Question: I am using gem 'social-share-button' with Bootstrap 2.0 in my Ruby on Rails application but text is overlapping icons please help if anyone can resolve issue with css

Thanks in advance!
'''
(function() {
window.SocialShareButton = {
openUrl: function(url) {
window.open(url);
return false;
},
share: function(el) {
var $parent, appkey, desc, get_tumblr_extra, img, site, title, tumblr_params, url, via;
site = $(el).data('site');
appkey = $(el).data('appkey') || '';
$parent = $(el).parent();
title = encodeURIComponent($parent.data('title') || '');
img = encodeURIComponent($parent.data("img") || '');
url = encodeURIComponent($parent.data("url") || '');
via = encodeURIComponent($parent.data("via") || '');
desc = encodeURIComponent($parent.data("desc") || ' ');
if (url.length === 0) {
url = encodeURIComponent(location.href);
}
switch (site) {
case "email":
location.href = "mailto:?to=&subject=" + title + "&body=" + url;
break;
case "weibo":
SocialShareButton.openUrl("http://service.weibo.com/share/share.php?url=" + url + "&type=3&pic=" + img + "&title=" + title + "&appkey=" + appkey);
break;
case "twitter":
SocialShareButton.openUrl("https://twitter.com/intent/tweet?url=" + url + "&text=" + title + "&via=" + via);
break;
case "douban":
SocialShareButton.openUrl("http://shuo.douban.com/!service/share?href=" + url + "&name=" + title + "&image=" + img + "&sel=" + desc);
break;
case "facebook":
SocialShareButton.openUrl("http://www.facebook.com/sharer.php?u=" + url);
break;
case "qq":
SocialShareButton.openUrl("http://sns.qzone.qq.com/cgi-bin/qzshare/cgi_qzshare_onekey?url=" + url + "&title=" + title + "&pics=" + img + "&summary=" + desc + "&site=" + appkey);
break;
case "tqq":
SocialShareButton.openUrl("http://share.v.t.qq.com/index.php?c=share&a=index&url=" + url + "&title=" + title + "&pic=" + img + "&appkey=" + appkey);
break;
case "baidu":
SocialShareButton.openUrl("http://hi.baidu.com/pub/show/share?url=" + url + "&title=" + title + "&content=" + desc);
break;
case "kaixin001":
SocialShareButton.openUrl("http://www.kaixin001.com/rest/records.php?url=" + url + "&content=" + title + "&style=11&pic=" + img + "&aid=" + appkey);
break;
case "renren":
SocialShareButton.openUrl("http://widget.renren.com/dialog/share?resourceUrl=" + url + "&srcUrl=" + url + "&title=" + title + "&pic=" + img + "&description=" + desc);
break;
case "google_plus":
SocialShareButton.openUrl("https://plus.google.com/share?url=" + url);
break;
case "google_bookmark":
SocialShareButton.openUrl("https://www.google.com/bookmarks/mark?op=edit&output=popup&bkmk=" + url + "&title=" + title);
break;
case "delicious":
SocialShareButton.openUrl("http://www.delicious.com/save?url=" + url + "&title=" + title + "&jump=yes&pic=" + img);
break;
case "plurk":
SocialShareButton.openUrl("http://www.plurk.com/?status=" + title + ": " + url + "&qualifier=shares");
break;
case "pinterest":
SocialShareButton.openUrl("http://www.pinterest.com/pin/create/button/?url=" + url + "&media=" + img + "&description=" + title);
break;
case "tumblr":
get_tumblr_extra = function(param) {
var cutom_data;
cutom_data = $(el).attr("data-" + param);
if (cutom_data) {
return encodeURIComponent(cutom_data);
}
};
tumblr_params = function() {
var params, path, quote, source;
path = get_tumblr_extra('type') || 'link';
params = (function() {
switch (path) {
case 'text':
title = get_tumblr_extra('title') || title;
return "title=" + title;
case 'photo':
title = get_tumblr_extra('caption') || title;
source = get_tumblr_extra('source') || img;
return "caption=" + title + "&source=" + source;
case 'quote':
quote = get_tumblr_extra('quote') || title;
source = get_tumblr_extra('source') || '';
return "quote=" + quote + "&source=" + source;
default:
title = get_tumblr_extra('title') || title;
url = get_tumblr_extra('url') || url;
return "name=" + title + "&url=" + url;
}
})();
return "/" + path + "?" + params;
};
SocialShareButton.openUrl("http://www.tumblr.com/share" + (tumblr_params()));
}
return false;
}
};
}).call(this);
'''
'''
/*
Creating a sprite from following images:
app/assets/images/sprites/social-share-button/baidu.png (16x16)
app/assets/images/sprites/social-share-button/delicious.png (16x16)
app/assets/images/sprites/social-share-button/douban.png (16x16)
app/assets/images/sprites/social-share-button/email.png (16x16)
app/assets/images/sprites/social-share-button/facebook.png (16x16)
app/assets/images/sprites/social-share-button/flickr.png (16x16)
app/assets/images/sprites/social-share-button/google_bookmark.png (16x16)
app/assets/images/sprites/social-share-button/google_plus.png (16x16)
app/assets/images/sprites/social-share-button/kaixin001.png (16x16)
app/assets/images/sprites/social-share-button/pinterest.png (16x16)
app/assets/images/sprites/social-share-button/plurk.png (16x16)
app/assets/images/sprites/social-share-button/qq.png (16x16)
app/assets/images/sprites/social-share-button/renren.png (16x16)
app/assets/images/sprites/social-share-button/tqq.png (16x16)
app/assets/images/sprites/social-share-button/tumblr.png (16x16)
app/assets/images/sprites/social-share-button/twitter.png (16x16)
app/assets/images/sprites/social-share-button/weibo.png (16x16)
Output files:
app/assets/images/sprites/social-share-button.png
app/assets/stylesheets/social-share-button.scss
Output size:
80x64
*/
/* line 32, /home/yuva/.rvm/gems/ruby-2.0.0-p247/gems/social-share-button-0.1.8/app/assets/stylesheets/social-share-button.scss */
.social-share-button-baidu {
display: inline-block;
width: 16px;
height: 16px;
background: url("/assets/sprites/social-share-button.png") 0px 0px no-repeat;
}
/* line 33, /home/yuva/.rvm/gems/ruby-2.0.0-p247/gems/social-share-button-0.1.8/app/assets/stylesheets/social-share-button.scss */
.social-share-button-delicious {
display: inline-block;
width: 16px;
height: 16px;
background: url("/assets/sprites/social-share-button.png") -16px 0px no-repeat;
}
/* line 34, /home/yuva/.rvm/gems/ruby-2.0.0-p247/gems/social-share-button-0.1.8/app/assets/stylesheets/social-share-button.scss */
.social-share-button-douban {
display: inline-block;
width: 16px;
height: 16px;
background: url("/assets/sprites/social-share-button.png") 0px -16px no-repeat;
}
/* line 35, /home/yuva/.rvm/gems/ruby-2.0.0-p247/gems/social-share-button-0.1.8/app/assets/stylesheets/social-share-button.scss */
.social-share-button-email {
display: inline-block;
width: 16px;
height: 16px;
background: url("/assets/sprites/social-share-button.png") -16px -16px no-repeat;
}
/* line 36, /home/yuva/.rvm/gems/ruby-2.0.0-p247/gems/social-share-button-0.1.8/app/assets/stylesheets/social-share-button.scss */
.social-share-button-facebook {
display: inline-block;
width: 16px;
height: 16px;
background: url("/assets/sprites/social-share-button.png") -32px 0px no-repeat;
}
/* line 37, /home/yuva/.rvm/gems/ruby-2.0.0-p247/gems/social-share-button-0.1.8/app/assets/stylesheets/social-share-button.scss */
.social-share-button-flickr {
display: inline-block;
width: 16px;
height: 16px;
background: url("/assets/sprites/social-share-button.png") -32px -16px no-repeat;
}
/* line 38, /home/yuva/.rvm/gems/ruby-2.0.0-p247/gems/social-share-button-0.1.8/app/assets/stylesheets/social-share-button.scss */
.social-share-button-google_bookmark {
display: inline-block;
width: 16px;
height: 16px;
background: url("/assets/sprites/social-share-button.png") 0px -32px no-repeat;
}
/* line 39, /home/yuva/.rvm/gems/ruby-2.0.0-p247/gems/social-share-button-0.1.8/app/assets/stylesheets/social-share-button.scss */
.social-share-button-google_plus {
display: inline-block;
width: 16px;
height: 16px;
background: url("/assets/sprites/social-share-button.png") -16px -32px no-repeat;
}
/* line 40, /home/yuva/.rvm/gems/ruby-2.0.0-p247/gems/social-share-button-0.1.8/app/assets/stylesheets/social-share-button.scss */
.social-share-button-kaixin001 {
display: inline-block;
width: 16px;
height: 16px;
background: url("/assets/sprites/social-share-button.png") -32px -32px no-repeat;
}
/* line 41, /home/yuva/.rvm/gems/ruby-2.0.0-p247/gems/social-share-button-0.1.8/app/assets/stylesheets/social-share-button.scss */
.social-share-button-pinterest {
display: inline-block;
width: 16px;
height: 16px;
background: url("/assets/sprites/social-share-button.png") -48px 0px no-repeat;
}
/* line 42, /home/yuva/.rvm/gems/ruby-2.0.0-p247/gems/social-share-button-0.1.8/app/assets/stylesheets/social-share-button.scss */
.social-share-button-plurk {
display: inline-block;
width: 16px;
height: 16px;
background: url("/assets/sprites/social-share-button.png") -48px -16px no-repeat;
}
/* line 43, /home/yuva/.rvm/gems/ruby-2.0.0-p247/gems/social-share-button-0.1.8/app/assets/stylesheets/social-share-button.scss */
.social-share-button-qq {
display: inline-block;
width: 16px;
height: 16px;
background: url("/assets/sprites/social-share-button.png") -48px -32px no-repeat;
}
/* line 44, /home/yuva/.rvm/gems/ruby-2.0.0-p247/gems/social-share-button-0.1.8/app/assets/stylesheets/social-share-button.scss */
.social-share-button-renren {
display: inline-block;
width: 16px;
height: 16px;
background: url("/assets/sprites/social-share-button.png") 0px -48px no-repeat;
}
/* line 45, /home/yuva/.rvm/gems/ruby-2.0.0-p247/gems/social-share-button-0.1.8/app/assets/stylesheets/social-share-button.scss */
.social-share-button-tqq {
display: inline-block;
width: 16px;
height: 16px;
background: url("/assets/sprites/social-share-button.png") -16px -48px no-repeat;
}
/* line 46, /home/yuva/.rvm/gems/ruby-2.0.0-p247/gems/social-share-button-0.1.8/app/assets/stylesheets/social-share-button.scss */
.social-share-button-tumblr {
display: inline-block;
width: 16px;
height: 16px;
background: url("/assets/sprites/social-share-button.png") -32px -48px no-repeat;
}
/* line 47, /home/yuva/.rvm/gems/ruby-2.0.0-p247/gems/social-share-button-0.1.8/app/assets/stylesheets/social-share-button.scss */
.social-share-button-twitter {
display: inline-block;
width: 16px;
height: 16px;
background: url("/assets/sprites/social-share-button.png") -48px -48px no-repeat;
}
/* line 48, /home/yuva/.rvm/gems/ruby-2.0.0-p247/gems/social-share-button-0.1.8/app/assets/stylesheets/social-share-button.scss */
.social-share-button-weibo {
display: inline-block;
width: 16px;
height: 16px;
background: url("/assets/sprites/social-share-button.png") -64px 0px no-repeat;
}
@media only screen and (-webkit-device-pixel-ratio: 2) {
/* line 51, /home/yuva/.rvm/gems/ruby-2.0.0-p247/gems/social-share-button-0.1.8/app/assets/stylesheets/social-share-button.scss */
.social-share-button-baidu {
display: inline-block;
width: 16px;
height: 16px;
background: url("/assets/sprites/social-share-button@2x.png") 0px 0px no-repeat;
background-size: 80px 64px;
}
/* line 52, /home/yuva/.rvm/gems/ruby-2.0.0-p247/gems/social-share-button-0.1.8/app/assets/stylesheets/social-share-button.scss */
.social-share-button-delicious {
display: inline-block;
width: 16px;
height: 16px;
background: url("/assets/sprites/social-share-button@2x.png") -16px 0px no-repeat;
background-size: 80px 64px;
}
/* line 53, /home/yuva/.rvm/gems/ruby-2.0.0-p247/gems/social-share-button-0.1.8/app/assets/stylesheets/social-share-button.scss */
.social-share-button-douban {
display: inline-block;
width: 16px;
height: 16px;
background: url("/assets/sprites/social-share-button@2x.png") 0px -16px no-repeat;
background-size: 80px 64px;
}
/* line 54, /home/yuva/.rvm/gems/ruby-2.0.0-p247/gems/social-share-button-0.1.8/app/assets/stylesheets/social-share-button.scss */
.social-share-button-email {
display: inline-block;
width: 16px;
height: 16px;
background: url("/assets/sprites/social-share-button@2x.png") -16px -16px no-repeat;
background-size: 80px 64px;
}
/* line 55, /home/yuva/.rvm/gems/ruby-2.0.0-p247/gems/social-share-button-0.1.8/app/assets/stylesheets/social-share-button.scss */
.social-share-button-facebook {
display: inline-block;
width: 16px;
height: 16px;
background: url("/assets/sprites/social-share-button@2x.png") -32px 0px no-repeat;
background-size: 80px 64px;
}
/* line 56, /home/yuva/.rvm/gems/ruby-2.0.0-p247/gems/social-share-button-0.1.8/app/assets/stylesheets/social-share-button.scss */
.social-share-button-flickr {
display: inline-block;
width: 16px;
height: 16px;
background: url("/assets/sprites/social-share-button@2x.png") -32px -16px no-repeat;
background-size: 80px 64px;
}
/* line 57, /home/yuva/.rvm/gems/ruby-2.0.0-p247/gems/social-share-button-0.1.8/app/assets/stylesheets/social-share-button.scss */
.social-share-button-google_bookmark {
display: inline-block;
width: 16px;
height: 16px;
background: url("/assets/sprites/social-share-button@2x.png") 0px -32px no-repeat;
background-size: 80px 64px;
}
/* line 58, /home/yuva/.rvm/gems/ruby-2.0.0-p247/gems/social-share-button-0.1.8/app/assets/stylesheets/social-share-button.scss */
.social-share-button-google_plus {
display: inline-block;
width: 16px;
height: 16px;
background: url("/assets/sprites/social-share-button@2x.png") -16px -32px no-repeat;
background-size: 80px 64px;
}
/* line 59, /home/yuva/.rvm/gems/ruby-2.0.0-p247/gems/social-share-button-0.1.8/app/assets/stylesheets/social-share-button.scss */
.social-share-button-kaixin001 {
display: inline-block;
width: 16px;
height: 16px;
background: url("/assets/sprites/social-share-button@2x.png") -32px -32px no-repeat;
background-size: 80px 64px;
}
/* line 60, /home/yuva/.rvm/gems/ruby-2.0.0-p247/gems/social-share-button-0.1.8/app/assets/stylesheets/social-share-button.scss */
.social-share-button-pinterest {
display: inline-block;
width: 16px;
height: 16px;
background: url("/assets/sprites/social-share-button@2x.png") -48px 0px no-repeat;
background-size: 80px 64px;
}
/* line 61, /home/yuva/.rvm/gems/ruby-2.0.0-p247/gems/social-share-button-0.1.8/app/assets/stylesheets/social-share-button.scss */
.social-share-button-plurk {
display: inline-block;
width: 16px;
height: 16px;
background: url("/assets/sprites/social-share-button@2x.png") -48px -16px no-repeat;
background-size: 80px 64px;
}
/* line 62, /home/yuva/.rvm/gems/ruby-2.0.0-p247/gems/social-share-button-0.1.8/app/assets/stylesheets/social-share-button.scss */
.social-share-button-qq {
display: inline-block;
width: 16px;
height: 16px;
background: url("/assets/sprites/social-share-button@2x.png") -48px -32px no-repeat;
background-size: 80px 64px;
}
/* line 63, /home/yuva/.rvm/gems/ruby-2.0.0-p247/gems/social-share-button-0.1.8/app/assets/stylesheets/social-share-button.scss */
.social-share-button-renren {
display: inline-block;
width: 16px;
height: 16px;
background: url("/assets/sprites/social-share-button@2x.png") 0px -48px no-repeat;
background-size: 80px 64px;
}
/* line 64, /home/yuva/.rvm/gems/ruby-2.0.0-p247/gems/social-share-button-0.1.8/app/assets/stylesheets/social-share-button.scss */
.social-share-button-tqq {
display: inline-block;
width: 16px;
height: 16px;
background: url("/assets/sprites/social-share-button@2x.png") -16px -48px no-repeat;
background-size: 80px 64px;
}
/* line 65, /home/yuva/.rvm/gems/ruby-2.0.0-p247/gems/social-share-button-0.1.8/app/assets/stylesheets/social-share-button.scss */
.social-share-button-tumblr {
display: inline-block;
width: 16px;
height: 16px;
background: url("/assets/sprites/social-share-button@2x.png") -32px -48px no-repeat;
background-size: 80px 64px;
}
/* line 66, /home/yuva/.rvm/gems/ruby-2.0.0-p247/gems/social-share-button-0.1.8/app/assets/stylesheets/social-share-button.scss */
.social-share-button-twitter {
display: inline-block;
width: 16px;
height: 16px;
background: url("/assets/sprites/social-share-button@2x.png") -48px -48px no-repeat;
background-size: 80px 64px;
}
/* line 67, /home/yuva/.rvm/gems/ruby-2.0.0-p247/gems/social-share-button-0.1.8/app/assets/stylesheets/social-share-button.scss */
.social-share-button-weibo {
display: inline-block;
width: 16px;
height: 16px;
background: url("/assets/sprites/social-share-button@2x.png") -64px 0px no-repeat;
background-size: 80px 64px;
}
}
'''
'''
<p>Below is the div in which I was getting issue all css and js are taken from gem source files The images cant be shown as I can't add gem images to this fiddle
</p>
<div class='social-share-button' data-title='26 jul y blog' data-img='' data-url='http://localhost:3000/blog/26 jul y blog' data-desc=''>
<a class="social-share-button-twitter" data-site="twitter" href="#" onclick="return SocialShareButton.share(this);" rel="nofollow " title="<span class=" translation_missing " title="translation missing: cn.social_share_button.share_to
">Share To</span>"></a>
<a class="social-share-button-facebook" data-site="facebook" href="#" onclick="return SocialShareButton.share(this);" rel="nofollow " title="<span class=" translation_missing " title="translation missing: cn.social_share_button.share_to
">Share To</span>"></a>
<a class="social-share-button-google_plus" data-site="google_plus" href="#" onclick="return SocialShareButton.share(this);" rel="nofollow " title="<span class=" translation_missing " title="translation missing: cn.social_share_button.share_to
">Share To</span>"></a>
<a class="social-share-button-weibo" data-site="weibo" href="#" onclick="return SocialShareButton.share(this);" rel="nofollow " title="<span class=" translation_missing " title="translation missing: cn.social_share_button.share_to ">Share To</span>"></a>
<a class="social-share-button-douban" data-site="douban" href="#" onclick="return SocialShareButton.share(this);" rel="nofollow " title="<span class=" translation_missing " title="translation missing: cn.social_share_button.share_to ">Share To</span>"></a>
<a class="social-share-button-tqq" data-site="tqq" href="#" onclick="return SocialShareButton.share(this);" rel="nofollow " title="<span class=" translation_missing " title="translation missing: cn.social_share_button.share_to ">Share To</span>"></a>
<a class="social-share-button-renren" data-site="renren" href="#" onclick="return SocialShareButton.share(this);" rel="nofollow " title="<span class=" translation_missing " title="translation missing: cn.social_share_button.share_to ">Share To</span>"></a>
<a class="social-share-button-baidu" data-site="baidu" href="#" onclick="return SocialShareButton.share(this);" rel="nofollow " title="<span class=" translation_missing " title="translation missing: cn.social_share_button.share_to ">Share To</span>"></a>
<a class="social-share-button-huaban" data-site="huaban" href="#" onclick="return SocialShareButton.share(this);" rel="nofollow " title="<span class=" translation_missing " title="translation missing: cn.social_share_button.share_to ">Share To</span>"></a>
<a class="social-share-button-tumblr" data-site="tumblr" href="#" onclick="return SocialShareButton.share(this);" rel="nofollow " title="<span class=" translation_missing " title="translation missing: cn.social_share_button.share_to ">Share To</span>"></a>
<a class="social-share-button-pinterest" data-site="pinterest" href="#" onclick="return SocialShareButton.share(this);" rel="nofollow " title="<span class=" translation_missing " title="translation missing: cn.social_share_button.share_to
">Share To</span>"></a>
</div>
'''
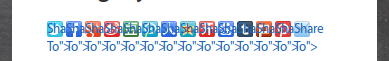
Answer: The issue is due to overlapping text "Share to" so you can hide text by making its opacity 0 .Just add this css snippet
'''
.social-share-button a {
color: rgba(225,225,225,0) !important;
}
'''